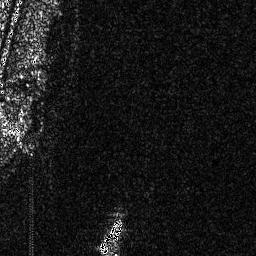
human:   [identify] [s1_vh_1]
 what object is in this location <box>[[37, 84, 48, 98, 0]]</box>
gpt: <ref>1 medium ship at the bottom</ref>